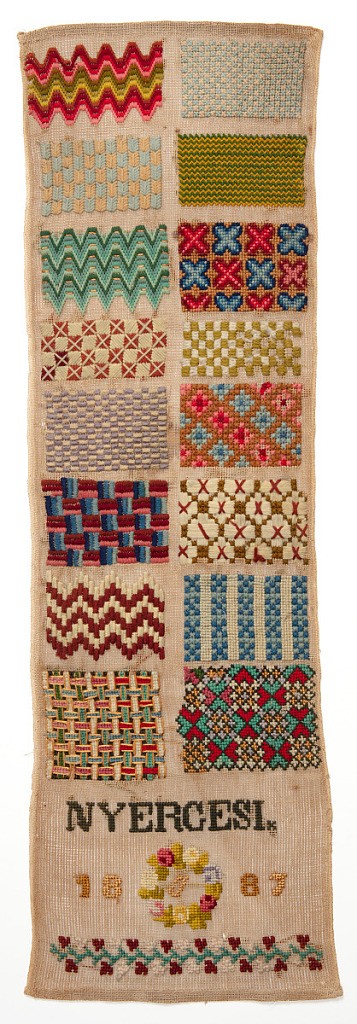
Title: Sampler
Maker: Nyergesi, Hungarian
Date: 1887
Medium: silk, wool, cotton Technique: embroidered
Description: Berlin work sampler with geometric patterns embroidered in bright wool thread. Inscription at the bottom: Nyergesi 1887